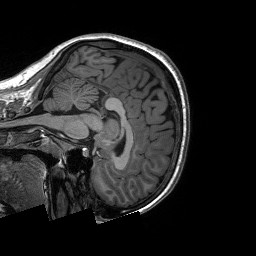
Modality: T1w
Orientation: sagittal
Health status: ill
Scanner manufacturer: siemens
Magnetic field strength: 3 T
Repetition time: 2.3 s
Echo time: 0.00226 s